Current action and preconditions to check: trajectory_clear

Your task: For each precondition in the list above, predict whether it will hold at this action.

Consider the current scene as observed from the mobile robot's camera, and analyze the predicted future states of all dynamic agents (e.g., people, animals, vehicles, or any moving entities) within the NEXT SECOND.

IMPORTANT: Only answer "very likely" if you are absolutely certain—based on strong, clear evidence—that a dynamic agent will violate the precondition in the predicted future state. Do NOT answer "very likely" for unlikely, ambiguous, or low-probability risks.

Ask yourself for each precondition: Is there a high probability, with clear and convincing evidence, that the predicted future states of any dynamic agent will interfere with the predicted future state of the currently executing action within the NEXT SECOND, causing that precondition to fail?

Assess the risk level based on these predictions. Use "likely" or "very likely" if motions create a clear risk of interference.

Use "neutral" or "improbable" if agents are nearby but their predicted paths are clearly diverging or non-conflicting.

Failure Risk Categories: "very improbable", "improbable", "neutral", "likely", "very likely"

Answer Format: Output ONLY the probability_of_failure value from these categories: "very improbable", "improbable", "neutral", "likely", "very likely"

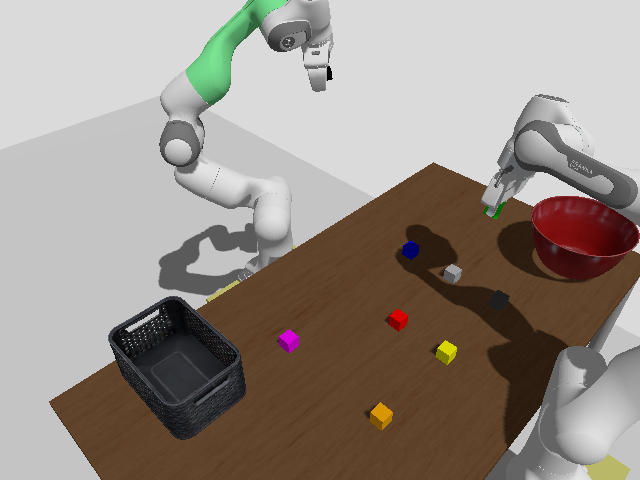

Answer: very improbable